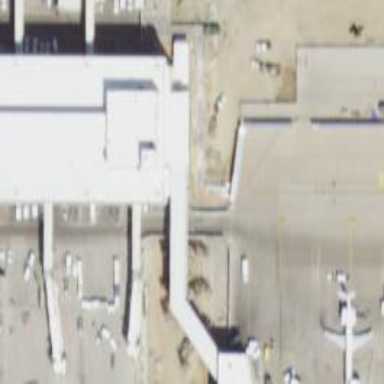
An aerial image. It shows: Airport gate.